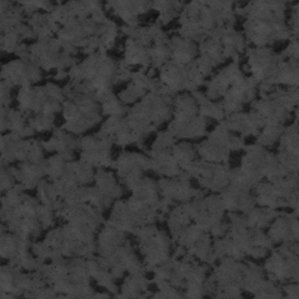
Label: frost